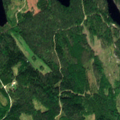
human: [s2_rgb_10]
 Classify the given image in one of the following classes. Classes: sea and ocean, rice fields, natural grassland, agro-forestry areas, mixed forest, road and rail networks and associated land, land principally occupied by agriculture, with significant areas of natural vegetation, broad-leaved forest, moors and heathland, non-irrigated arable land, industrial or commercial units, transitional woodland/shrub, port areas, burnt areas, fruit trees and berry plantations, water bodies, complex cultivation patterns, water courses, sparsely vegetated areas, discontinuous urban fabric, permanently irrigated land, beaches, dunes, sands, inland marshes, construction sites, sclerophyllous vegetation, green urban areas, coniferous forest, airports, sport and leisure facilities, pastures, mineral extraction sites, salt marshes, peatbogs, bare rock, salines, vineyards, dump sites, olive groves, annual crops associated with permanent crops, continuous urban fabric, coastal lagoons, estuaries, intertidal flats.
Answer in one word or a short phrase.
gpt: broad-leaved forest, coniferous forest, mixed forest, transitional woodland/shrub, water bodies